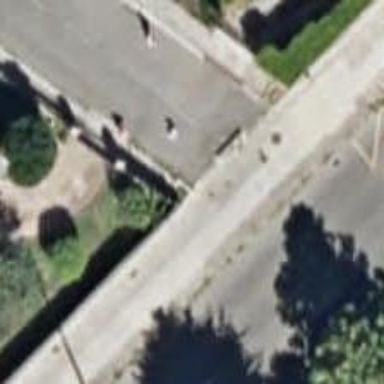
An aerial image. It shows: Asphalt sidewalk with steps on the road.